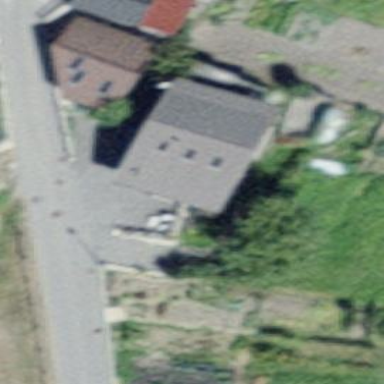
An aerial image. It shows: Simple house.